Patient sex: F
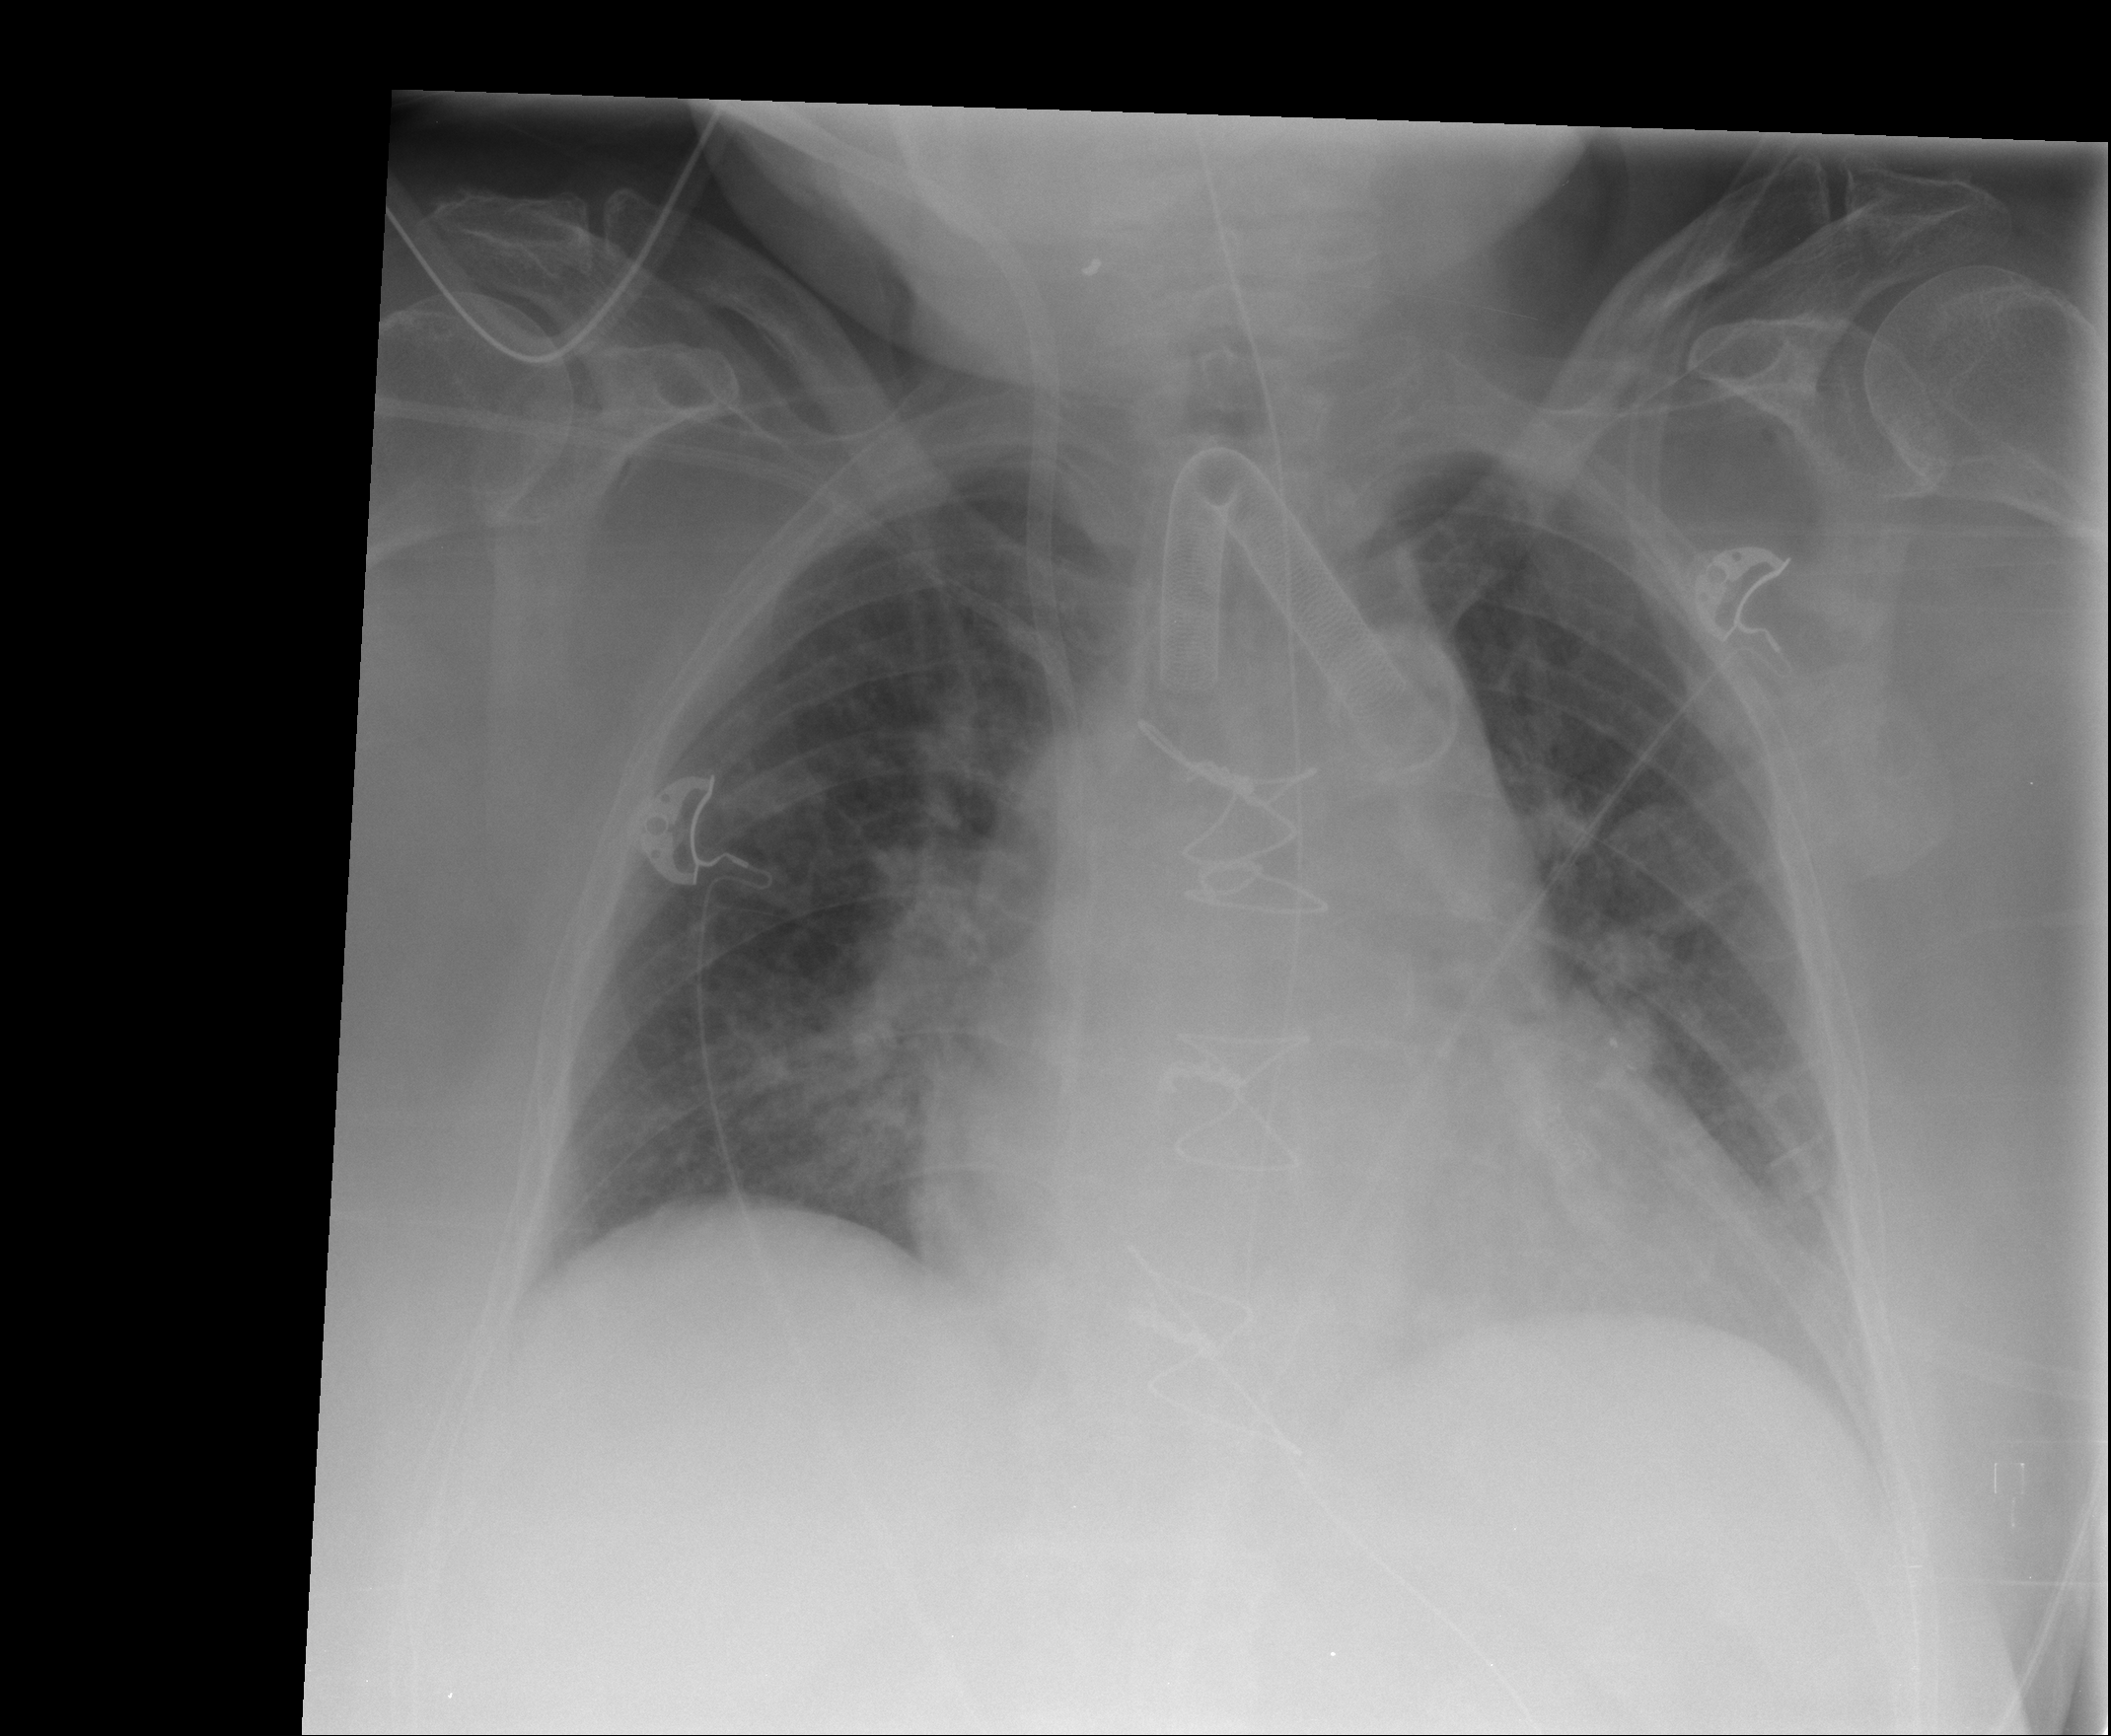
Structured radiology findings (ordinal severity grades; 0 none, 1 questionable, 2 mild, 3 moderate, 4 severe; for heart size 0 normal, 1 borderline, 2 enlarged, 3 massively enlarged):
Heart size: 2
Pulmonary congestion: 2
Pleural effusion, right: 1
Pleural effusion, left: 1
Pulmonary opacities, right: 2
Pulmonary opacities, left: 2
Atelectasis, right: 2
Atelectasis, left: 2